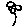
Label: flower